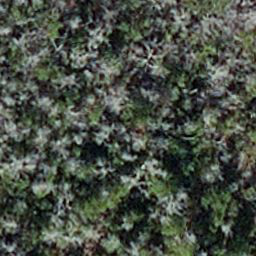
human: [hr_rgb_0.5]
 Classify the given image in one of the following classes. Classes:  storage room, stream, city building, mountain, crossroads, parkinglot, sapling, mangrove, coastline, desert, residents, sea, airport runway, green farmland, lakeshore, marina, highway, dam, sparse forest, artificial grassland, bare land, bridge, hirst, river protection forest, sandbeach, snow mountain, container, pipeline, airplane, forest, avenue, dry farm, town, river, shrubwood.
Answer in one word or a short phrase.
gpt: sapling